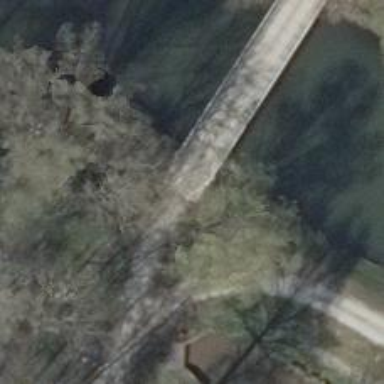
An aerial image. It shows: Compacted track road on bridge with grade 2 track type.